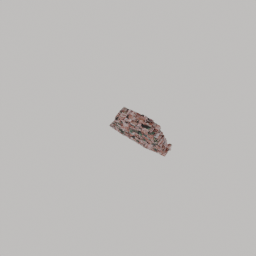
Label: architecture